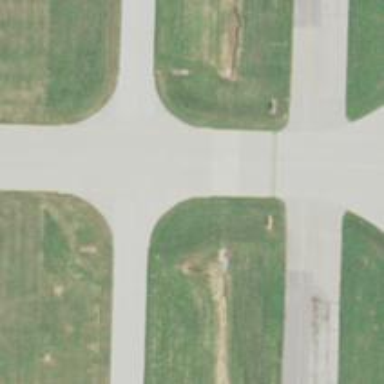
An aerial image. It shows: View of taxiway at the airport.